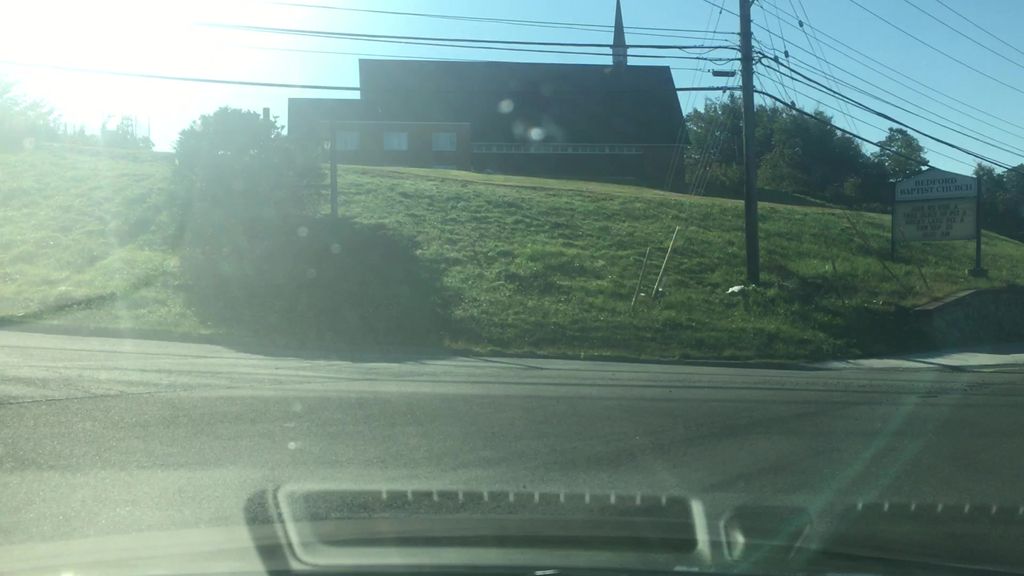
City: halifax